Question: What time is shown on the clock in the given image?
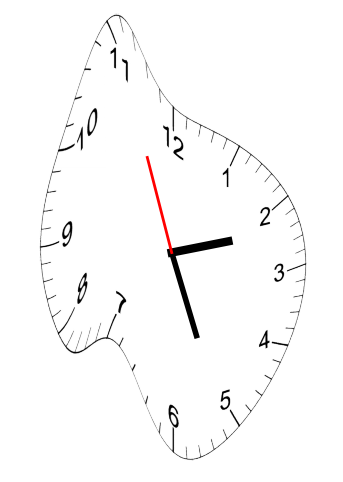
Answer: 02:25:56